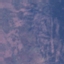
Land use / land cover class: HerbaceousVegetation